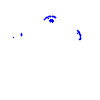
Particle: pion